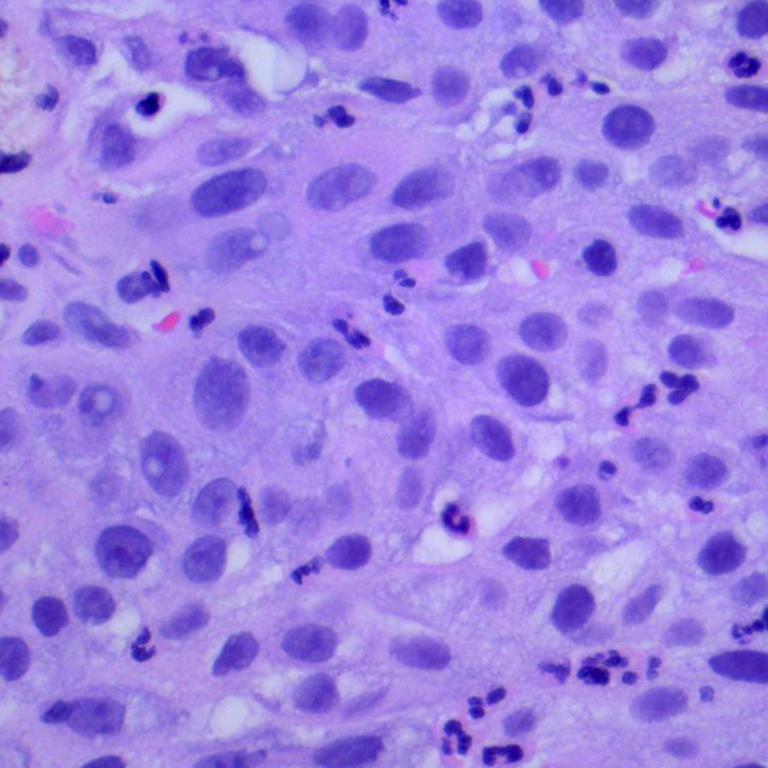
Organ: lung
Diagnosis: squamous carcinomas